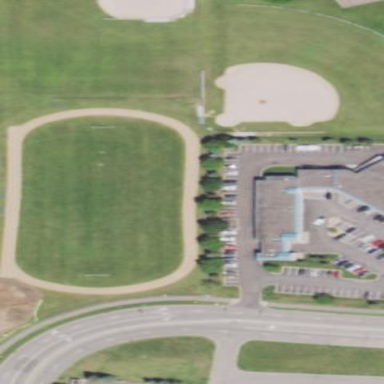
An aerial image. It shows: Track in leisure land.